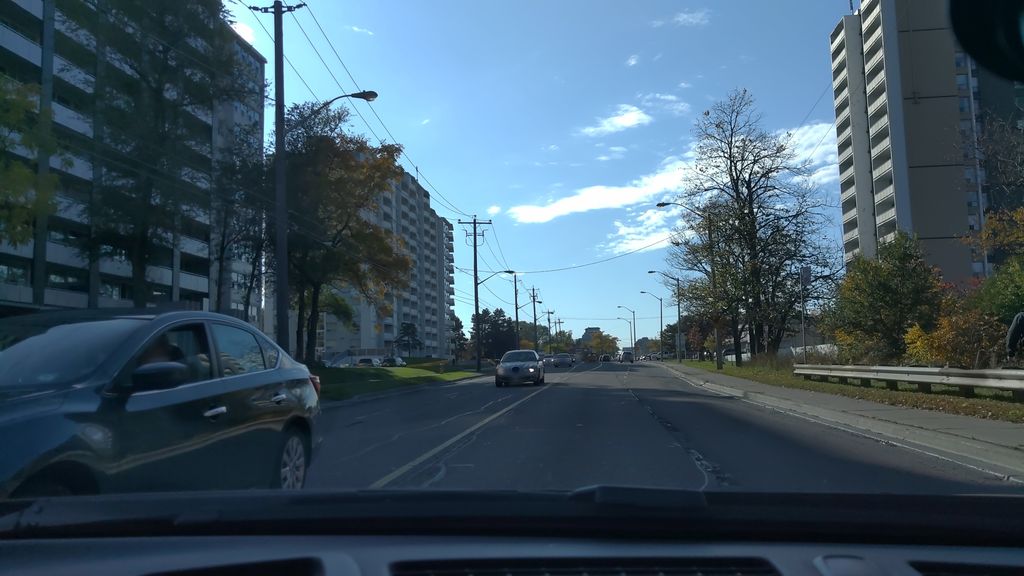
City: toronto